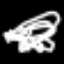
Label: frog